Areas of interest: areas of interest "Shopping Mall"
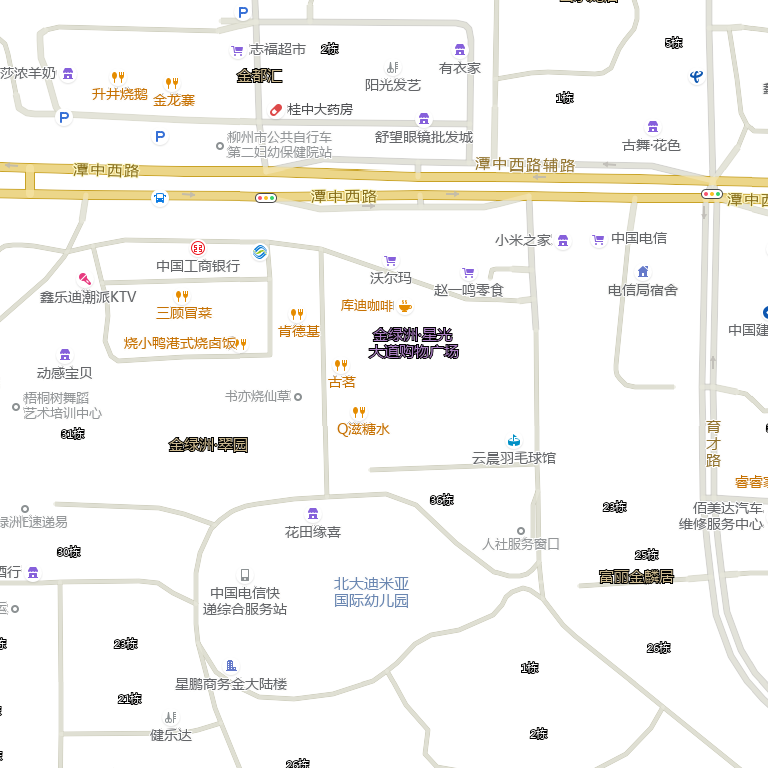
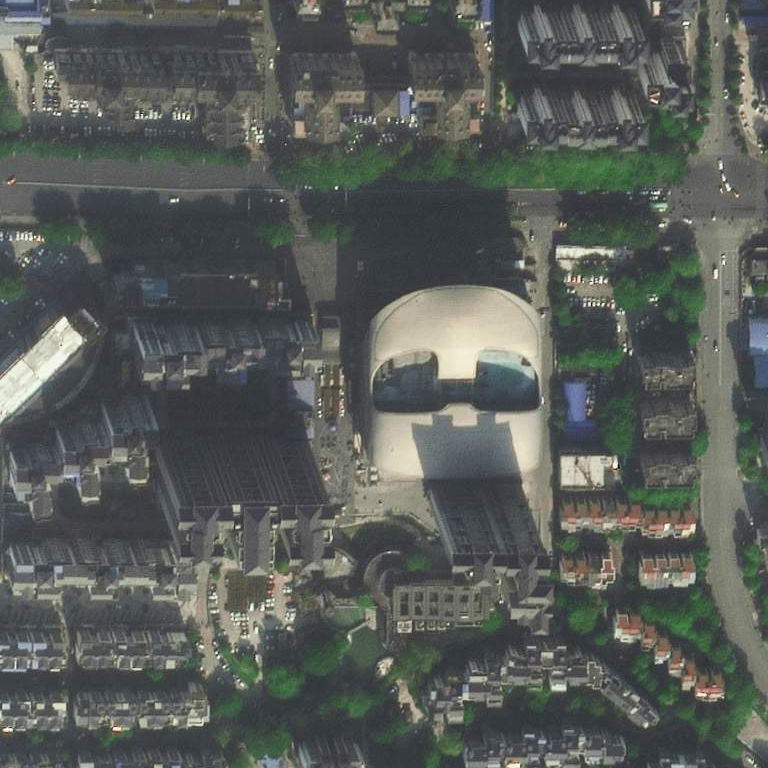